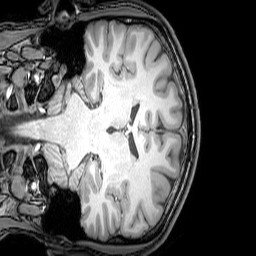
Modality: T1w
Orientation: coronal
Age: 25
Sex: male
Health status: healthy
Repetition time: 0.081 s
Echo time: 0.037 s